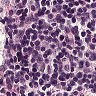
Metastatic tissue present: no